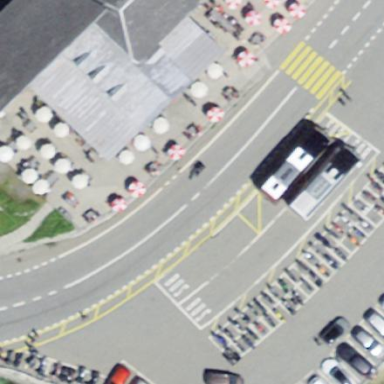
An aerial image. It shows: Outdoor seating area for leisure.